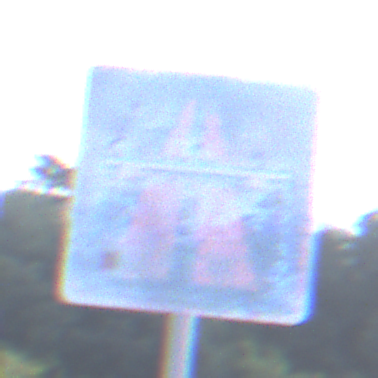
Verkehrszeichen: Autobahn
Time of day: SunriseSunset
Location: Outdoor (Suburban)
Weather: PartlyCloudy
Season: NotSpecified
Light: Natural